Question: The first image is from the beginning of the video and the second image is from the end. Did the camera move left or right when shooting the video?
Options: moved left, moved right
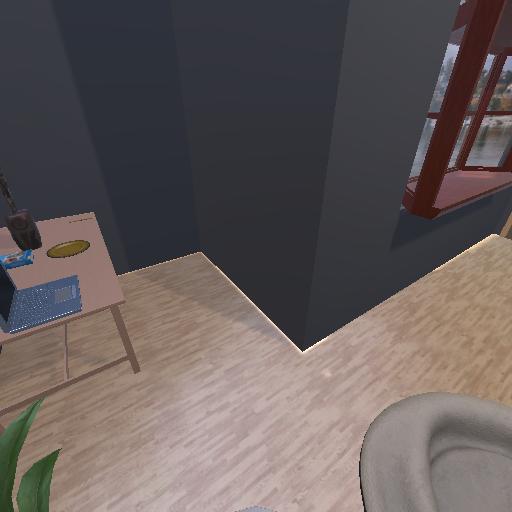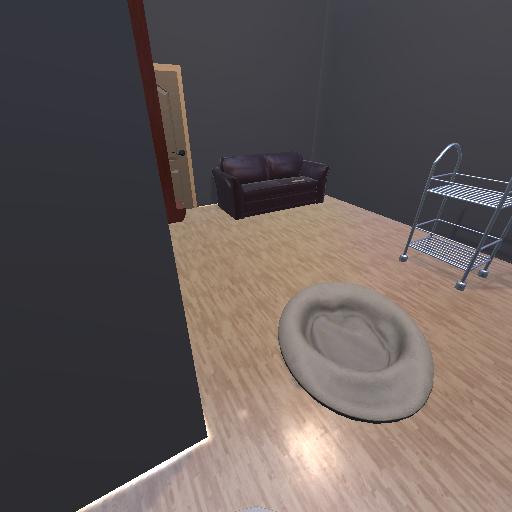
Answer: moved left